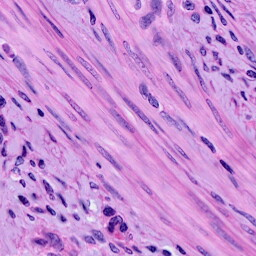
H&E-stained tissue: Cervix